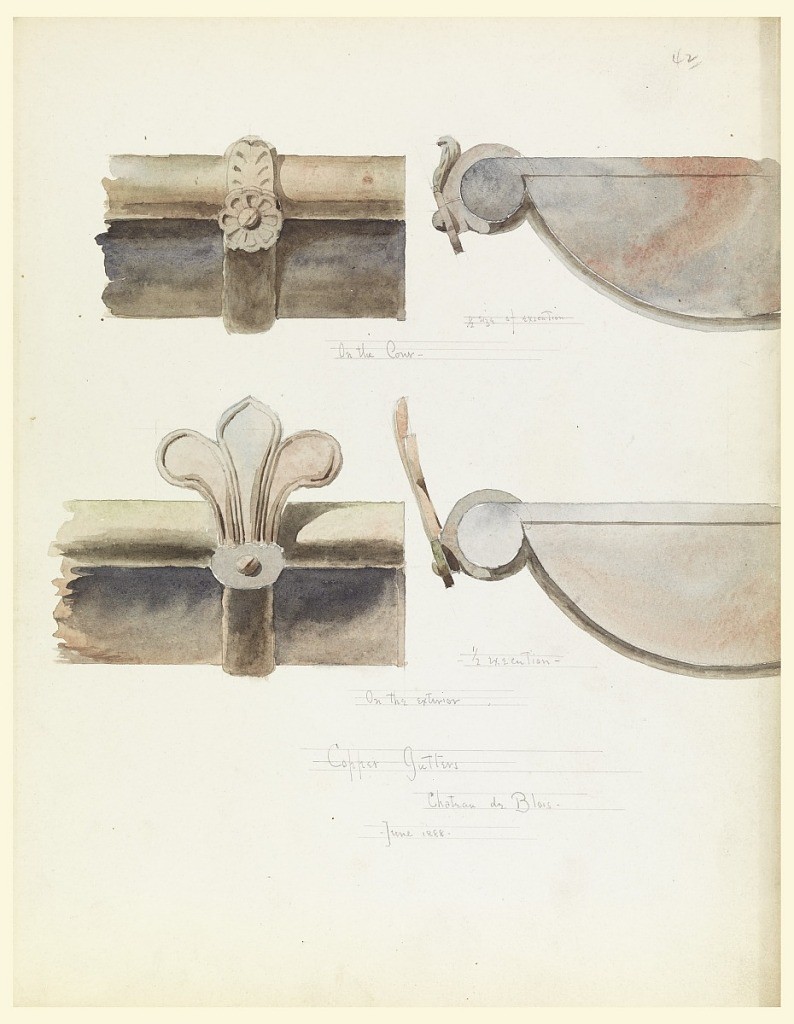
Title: Two Copper Gutters, from a 16th-Century Castle, Blois, France
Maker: Whitney Warren Jr., American, 1864–1943
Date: June 1888
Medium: Graphite, brush and watercolor on paper
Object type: Drawing
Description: Left, the brackets of two gutters are shown; upper decorated with a rosette and a leaf, lower decorated with the top part of a lily. Shown in profile with the closed ends of the pipes.